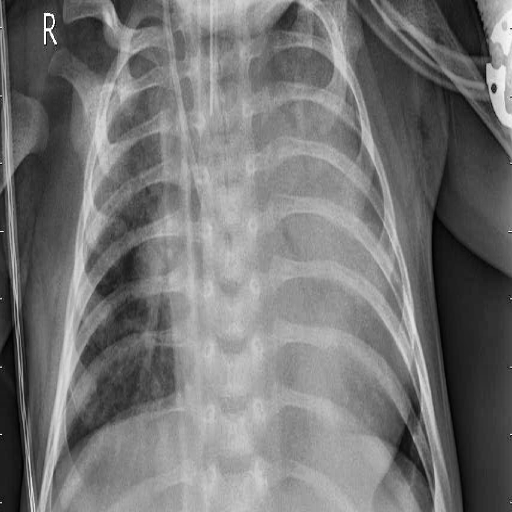
Finding: PNEUMONIA